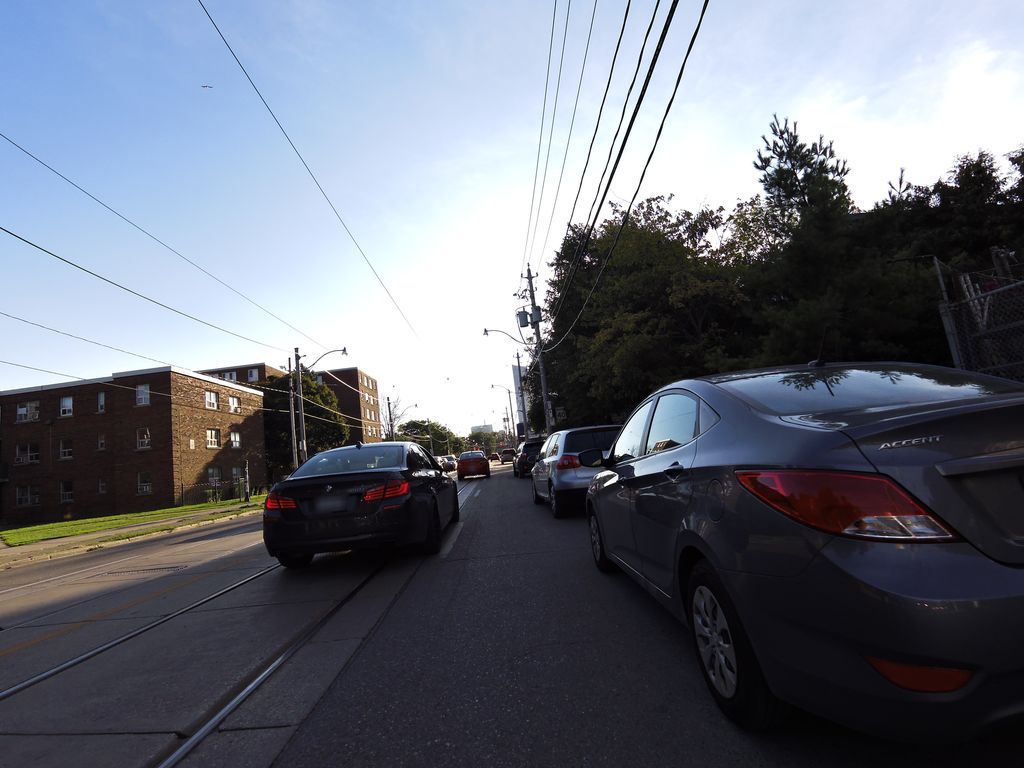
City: toronto